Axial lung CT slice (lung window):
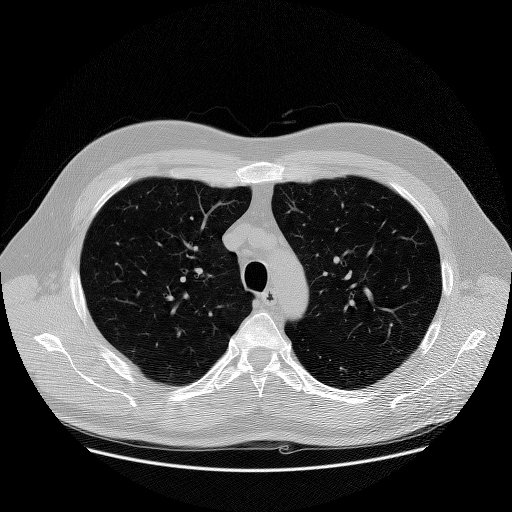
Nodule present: no